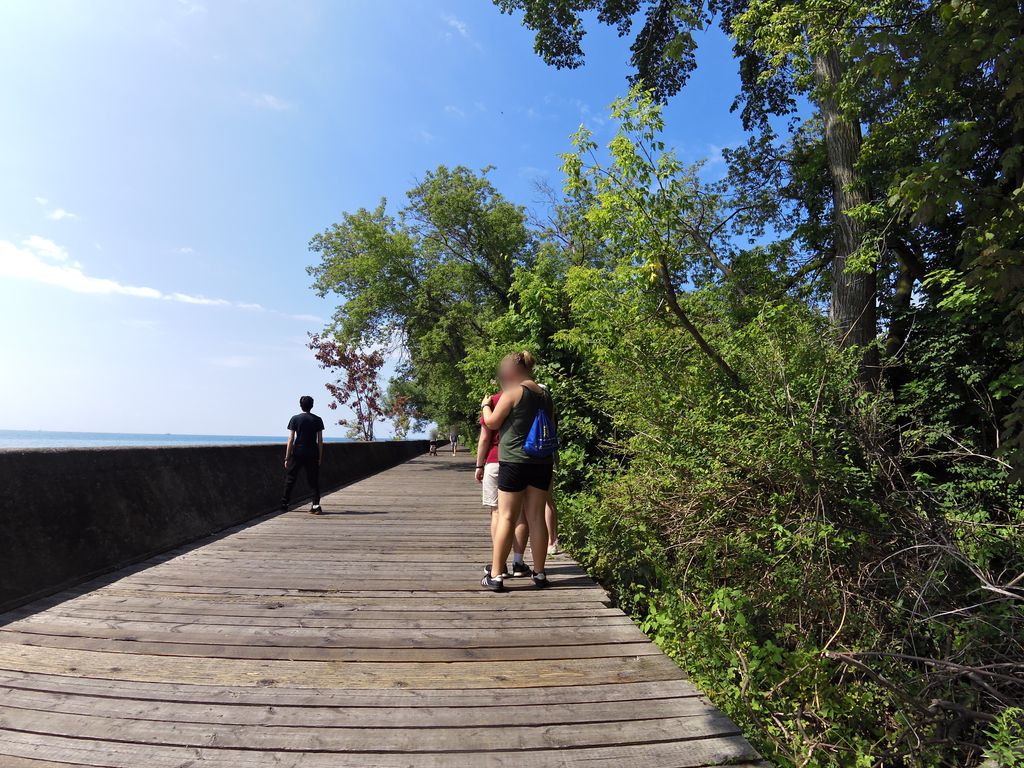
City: toronto